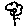
Label: flower